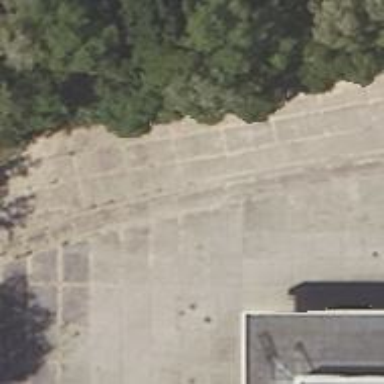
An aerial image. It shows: Abandoned railway yard.